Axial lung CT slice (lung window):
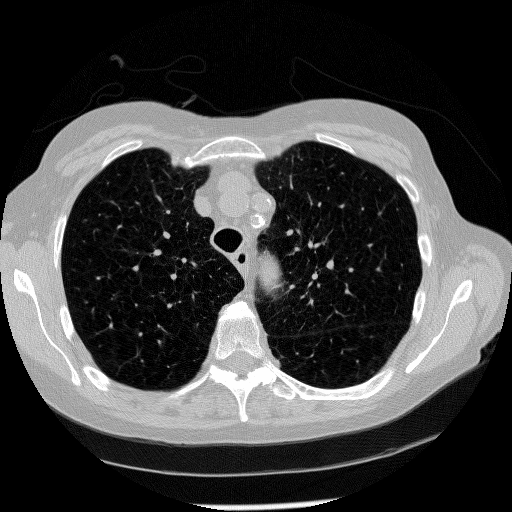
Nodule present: no